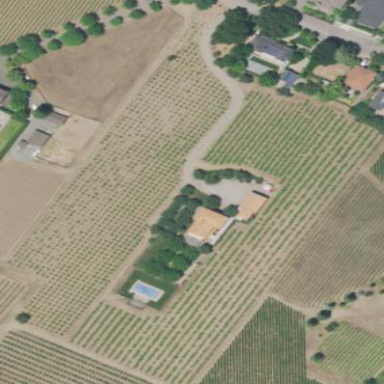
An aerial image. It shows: Vineyard with grape crops.